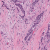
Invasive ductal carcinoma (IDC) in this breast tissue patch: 1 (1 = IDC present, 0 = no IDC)